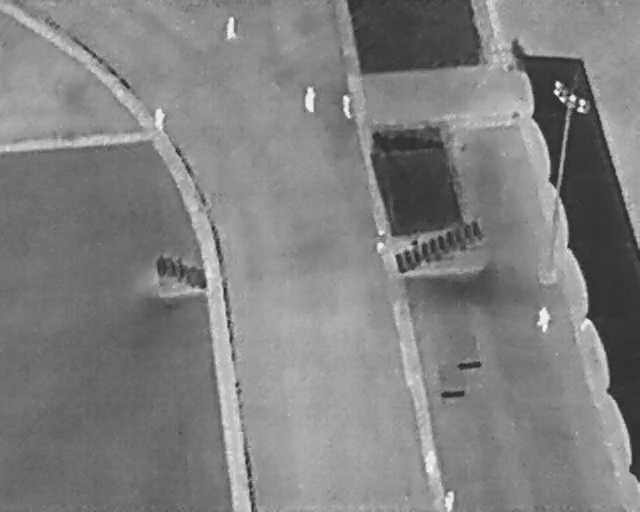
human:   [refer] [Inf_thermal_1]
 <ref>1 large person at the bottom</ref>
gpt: <box>[[65, 88, 68, 91, 2]]</box>